Field crop: maize
Growth stage: 2
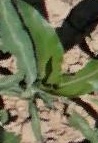
Species: maize